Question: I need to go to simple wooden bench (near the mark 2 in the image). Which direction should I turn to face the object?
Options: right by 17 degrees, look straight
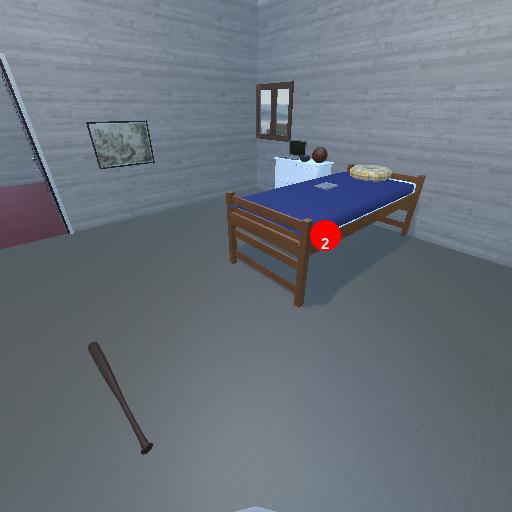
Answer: right by 17 degrees